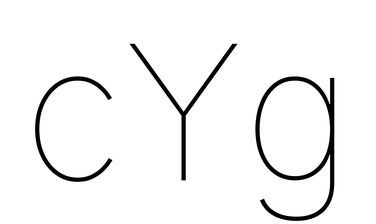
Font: Inter_Thin